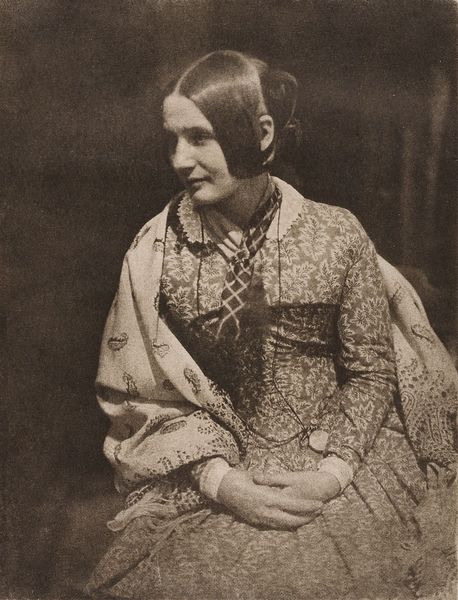
Titel: Lady in Flowered Dress
Künstler: David Octavius Hill
Standort: Hamburg
Institution: Museum für Kunst und Gewerbe Hamburg
Schlagwörter: umhang, frau, jacke, portrait, figur, mantel, foto, fotografie, photographie, photo, cape, lichtbild, japanpapier, bildwerke, heliogravur, angewandte und bildende kunst, hessische systematik, porträt, porträtfotografie, porträtphotographie, hüftbild, heliogravüre, photogravüre, fotogravüre, kartonpassepartout